【题型】选择题　【知识点】函数　【难度】medium
已知函数
\(
f(x)=
\begin{cases}
\log_{\frac{1}{2}}(1-x), & -1\leq x\leq n \\
2^{2-|x-2|}-2, & n< x\leq m
\end{cases}
\quad (n<m)
\)
的值域是 $[-1,2]$，有下列结论：
\textcircled{1} 当 $n=0$ 时，$m\in[2,4]$；
\textcircled{2}当 $n=\frac{3}{4}$ 时，$m\in\left(\frac{3}{4},4\right]$；
\textcircled{3} 当 $n\in\left[0,\frac{3}{4}\right)$ 时，$m\in[2,4]$.
其中正确结论的个数为( \   \ )

\noindent A. 0 个 \quad B. 1 个 \quad C. 2 个 \quad D. 3 个
【解答】
\noindent \textbf{【答案】}D

\noindent \textbf{【分析】}首先由函数的性质，结合函数的值域，画出函数 $f(x)$ 的图象，并结合端点 $n$ 的取值，结合函数的图象，以及最值，即可判断 $m$ 的取值.

\noindent \textbf{【详解】}设 $g(x)=2^{2-|x-2|}-2$

\noindent 当 $x>2$ 时，$g(x)=2^{4-x}-2$，函数单调递减，

\noindent 当 $-1\leq x<2$ 时，$g(x)=2^{x}-2$，函数单调递增，

\noindent 所以 $g(x)$ 在 $(-1,2)$ 单调递增，在 $(2,+\infty)$ 单调递减，

\noindent 所以当 $x=2$ 时，$g(x)$ 取得最大值 $g(2)=2^{2}-2=2$，

\noindent $y=\log_{\frac{1}{2}}(1-x)$ 单调递增，

\noindent 所以 $f(x)$ 的图象如图所示，

\noindent 令 $2^{2-|x-2|}-2=-1$，得 $x=0$ 或 $x=4$，

\noindent 当 $n=0$ 时，$f(x)$ 的值域为 $[-1,2]$，所以 $m\in[2,4]$，故\textcircled{1}正确；

\noindent 当 $n=\frac{3}{4}$ 时，$f\left(\frac{3}{4}\right)=\log_{\frac{1}{2}}\frac{1}{4}=2$，$f(-1)=-1$，

\noindent $f(x)$ 的值域为 $[-1,2]$，所以 $m\in\left(\frac{3}{4},4\right]$，故\textcircled{2}正确；

\noindent \textcircled{3}当 $n\in\left[0,\frac{3}{4}\right)$ 时，$\log_{\frac{1}{2}}(1-x)\in\left[1,\log_{\frac{1}{2}}(1-n)\right)$，而 $\log_{\frac{1}{2}}(1-n)<2$，

\noindent 所以 $m\in[2,4]$，故\textcircled{3}正确.

\noindent 故选：D
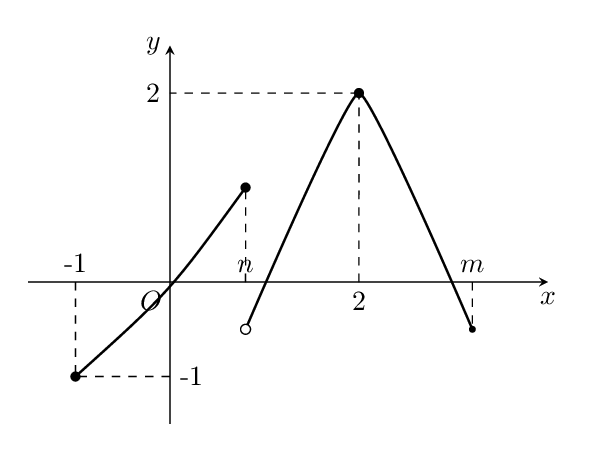